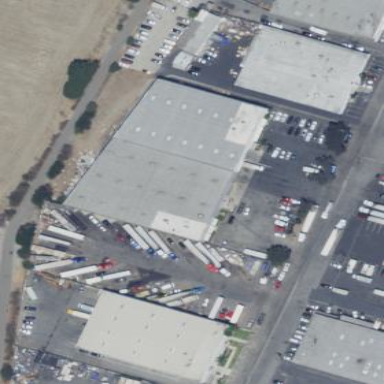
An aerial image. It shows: Warehouse building.